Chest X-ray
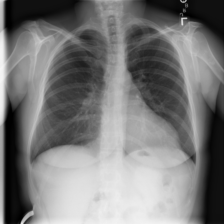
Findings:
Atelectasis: negative
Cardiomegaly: negative
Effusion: negative
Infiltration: negative
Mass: negative
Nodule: negative
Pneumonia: negative
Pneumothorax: negative
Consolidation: negative
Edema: negative
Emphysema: negative
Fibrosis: negative
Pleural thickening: negative
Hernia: negative